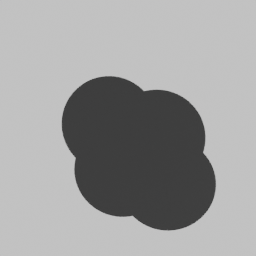
Label: furniture